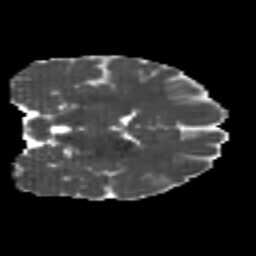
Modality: MD
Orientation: coronal
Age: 22
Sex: male
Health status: healthy
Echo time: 0.074 s